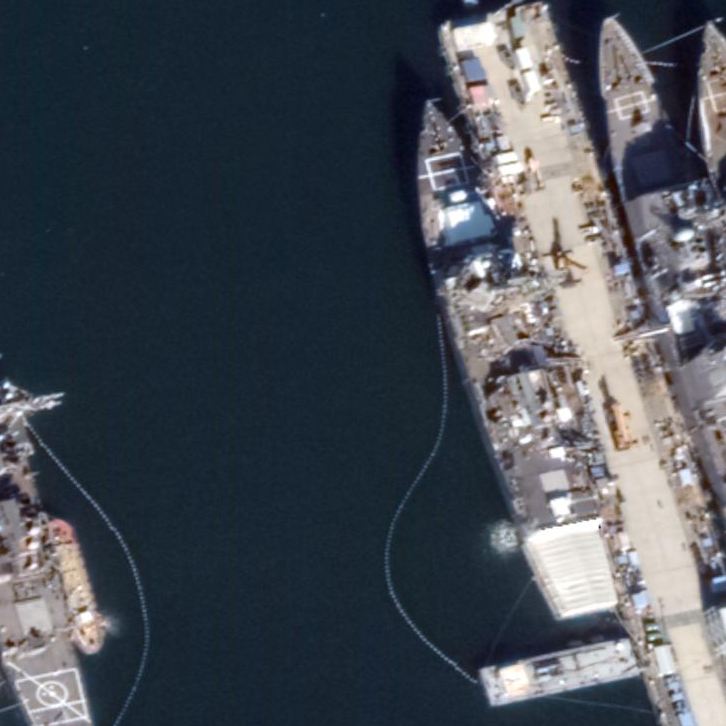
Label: destroyer